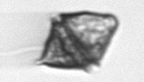
Label: Kryptoperidinium_triquetrum